Question: Can anyone say what is the button in the image refers to and how to design this in a xml file

in a checked textview layout how to get the check box at the right corner normally it is showing in the left end
is it an image, please tell me.....
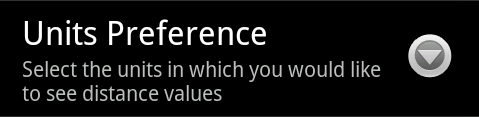
Answer: Hi Siva K here is sample Code for using <URL>...
Download the Code and check you code in folder 'Prefs/Dialogs'